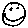
Label: smiley face